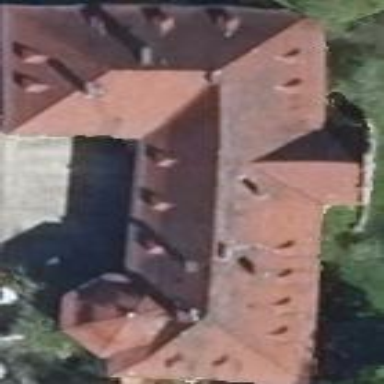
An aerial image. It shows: Historic stately castle building with hipped red roof made of roof tiles.